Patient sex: M
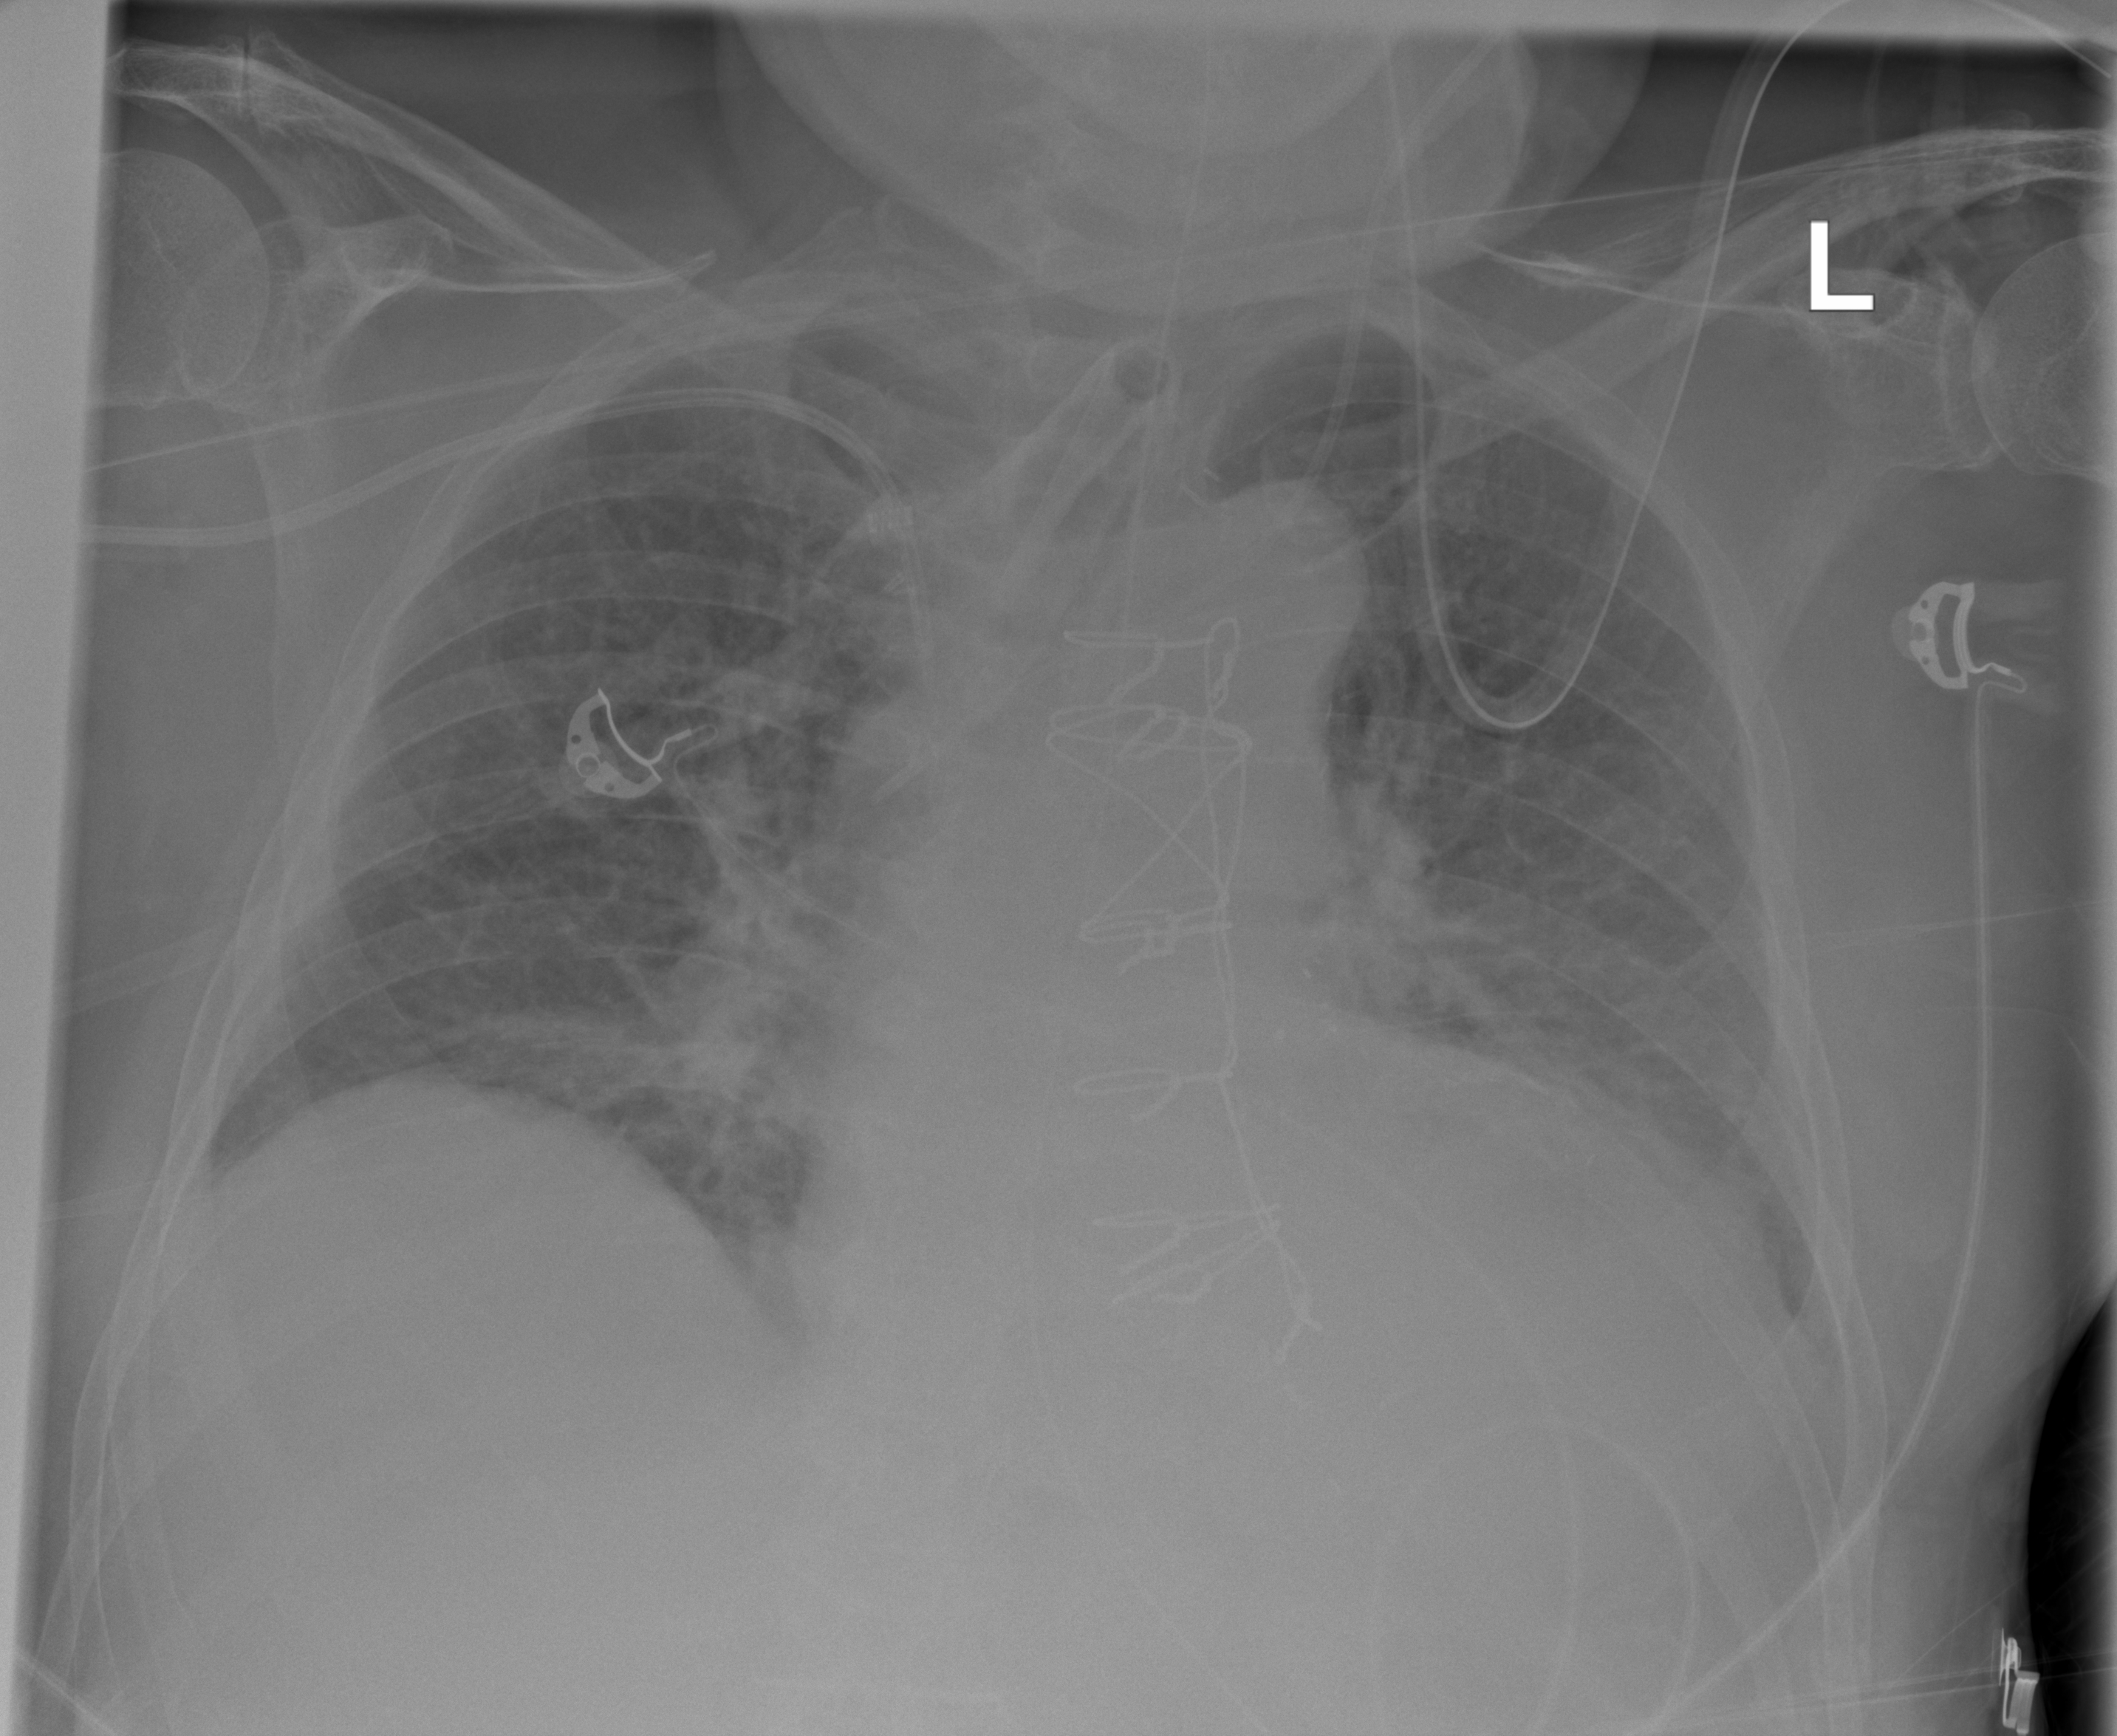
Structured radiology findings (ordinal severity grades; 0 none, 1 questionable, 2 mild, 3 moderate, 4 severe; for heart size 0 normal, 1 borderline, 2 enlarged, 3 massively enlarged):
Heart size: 2
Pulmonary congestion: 2
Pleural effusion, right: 0
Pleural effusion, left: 2
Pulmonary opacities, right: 1
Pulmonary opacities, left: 1
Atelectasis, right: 2
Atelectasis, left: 2